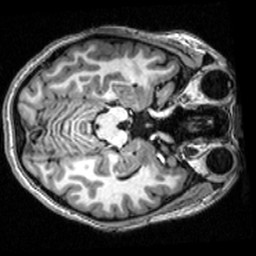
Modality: T1w
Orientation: axial
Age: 21
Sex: female
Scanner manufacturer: siemens
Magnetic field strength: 3 T
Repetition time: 2.53 s
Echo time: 0.00339 s